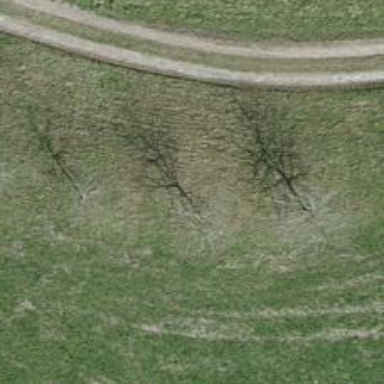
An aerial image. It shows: Beautiful tree in nature.